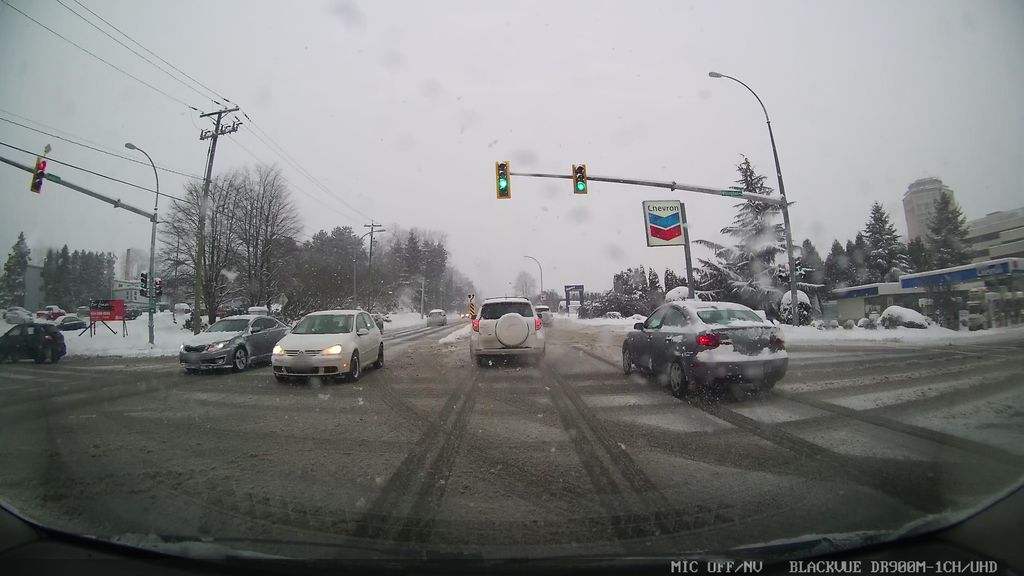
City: vancouver